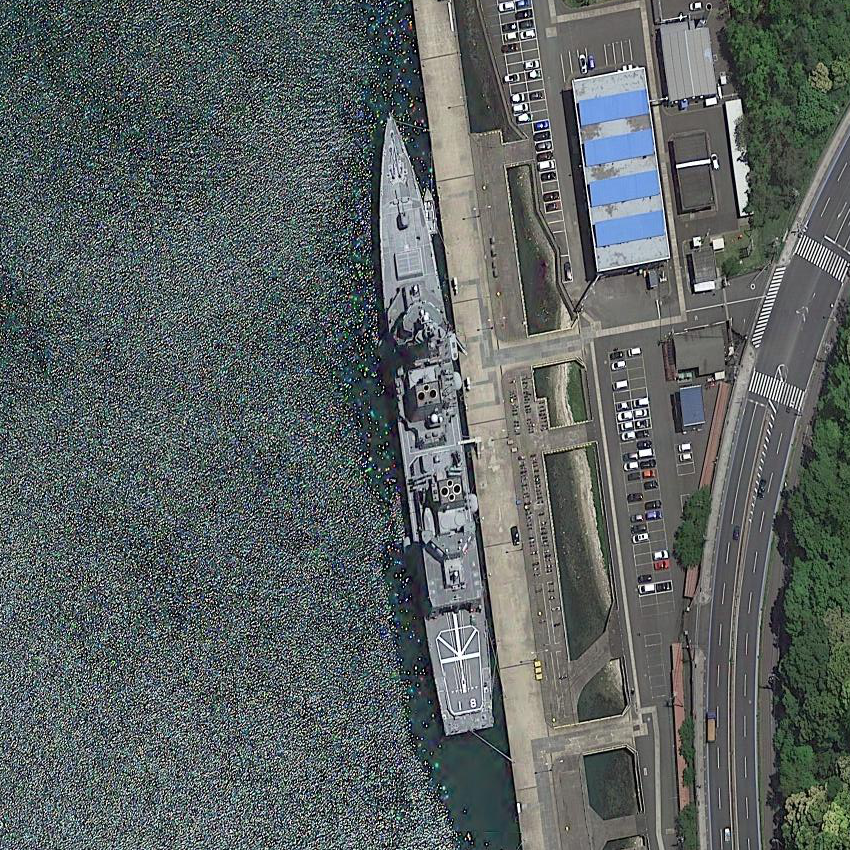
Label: Akizuki-class_destroyer